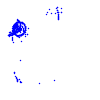
Particle: proton